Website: apple
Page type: customer-info-address
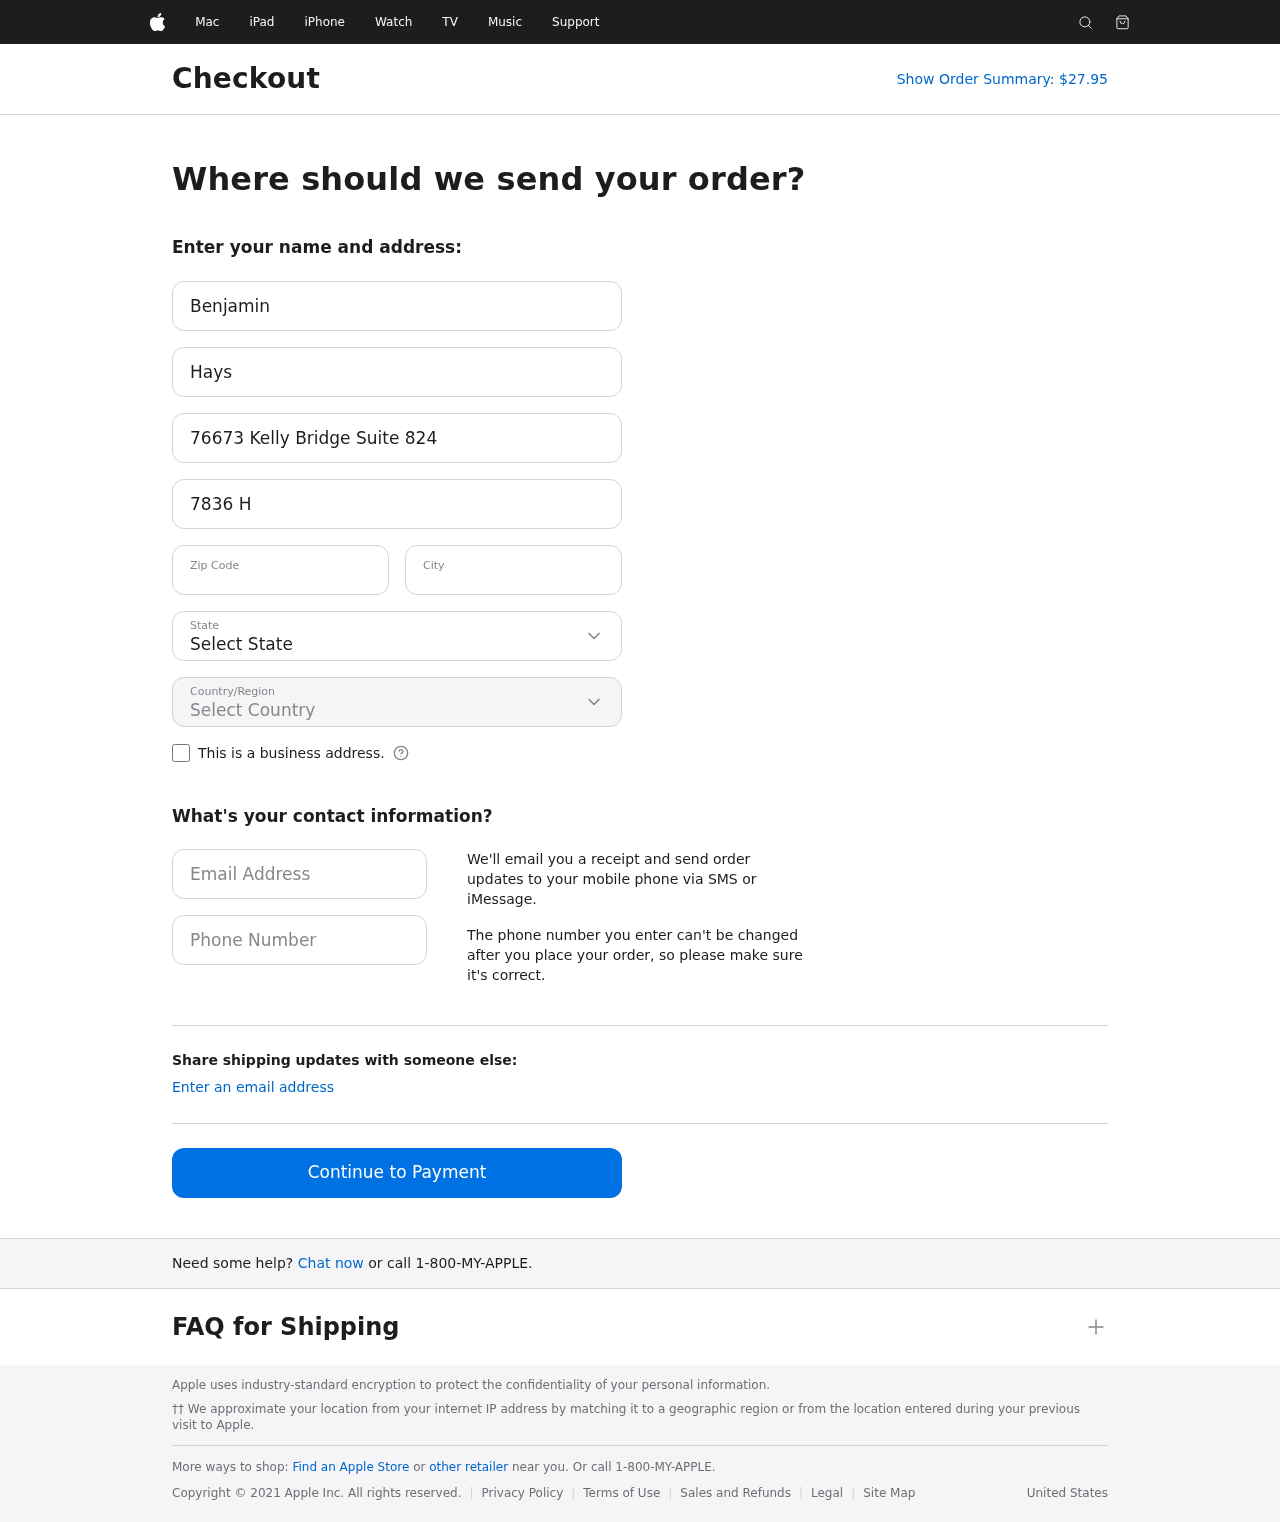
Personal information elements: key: PII_CITY
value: East Richard
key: PII_COUNTRY
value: United States
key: PII_EMAIL
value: benjamin.hays@gmail.com
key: PII_FIRSTNAME
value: Benjamin
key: PII_LASTNAME
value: Hays
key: PII_PHONE
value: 4697687992
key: PII_POSTCODE
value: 16881
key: PII_STATE
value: GU
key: PII_STREET
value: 76673 Kelly Bridge Suite 824
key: PII_STREET2
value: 7836 Horn Manors
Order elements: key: ORDER_TOTAL
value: Show Order Summary: $27.95